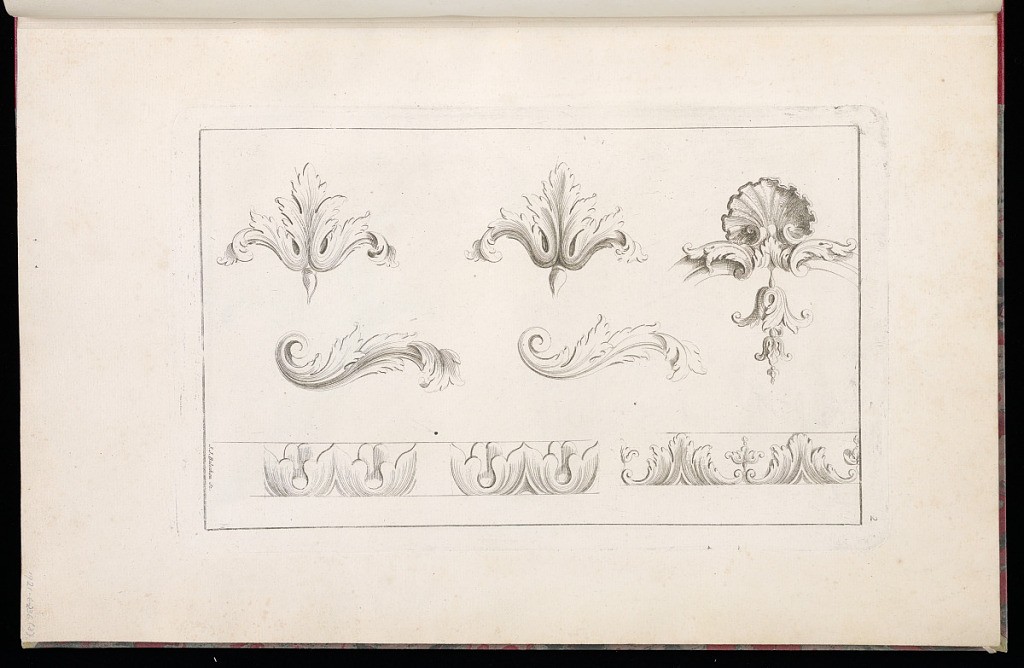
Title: Designs for Ornamental Details
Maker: Thomas Lainé, French, 1682 – 1739
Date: late 18th century
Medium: Etching and engraving on laid paper
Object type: Print
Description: A printed sheet from a series of thirty designs for moldings, carved frames, doors, chimneys and liturgical objects. The plate includes individual designs for rococo ornamental details featuring acanthus leaves, fronds, S-scrolls and two repeating molding friezes along the lower margin. The plate is signed and numbered.